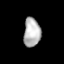
Tissue: lung
Cell type: Others
Senescence score: 0.229
Nuclear area (px): 478
Mean DAPI intensity: 181.176